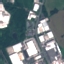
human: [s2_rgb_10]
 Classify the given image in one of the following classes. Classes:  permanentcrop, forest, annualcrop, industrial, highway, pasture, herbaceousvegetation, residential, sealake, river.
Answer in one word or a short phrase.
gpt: Industrial